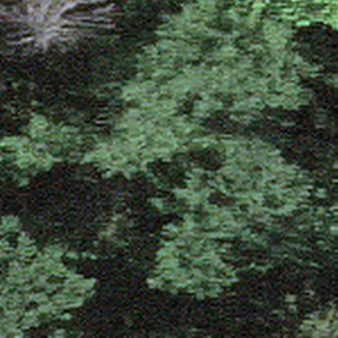
Label: other